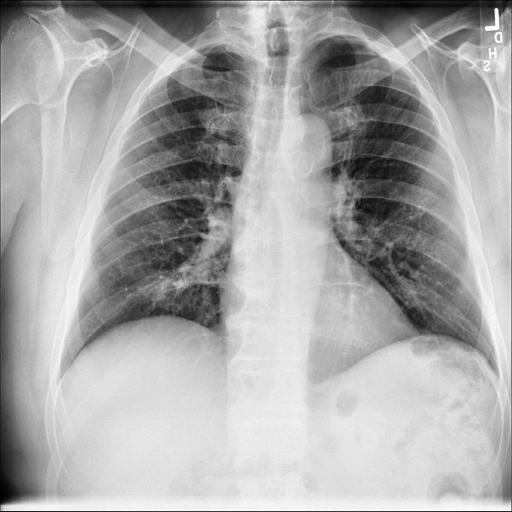
Finding: NORMAL